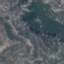
Label: HerbaceousVegetation